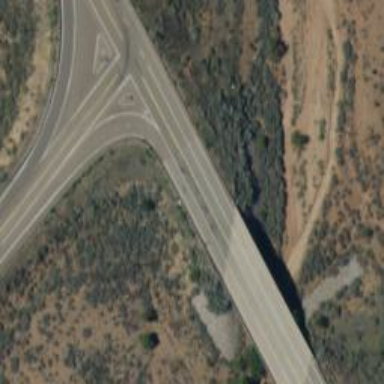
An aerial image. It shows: Asphalt road classified as trunk highway.